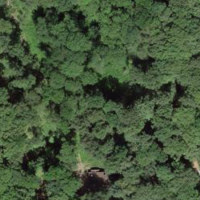
EUNIS habitat code: 41
Species observed at this site:
Fagus sylvatica